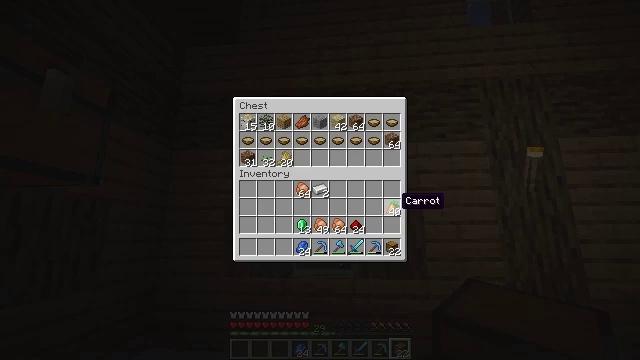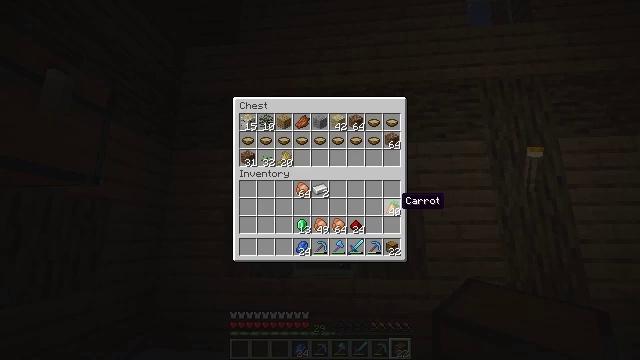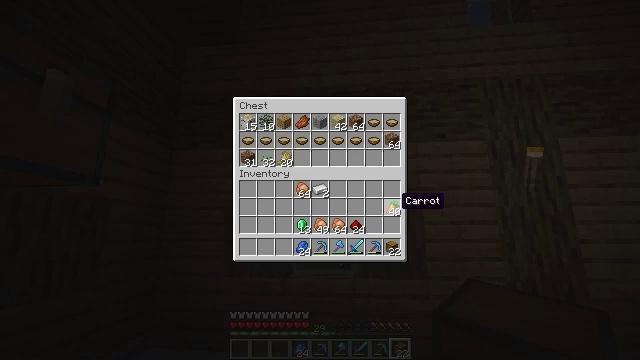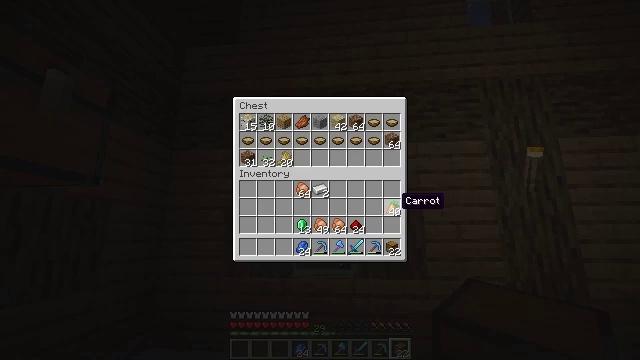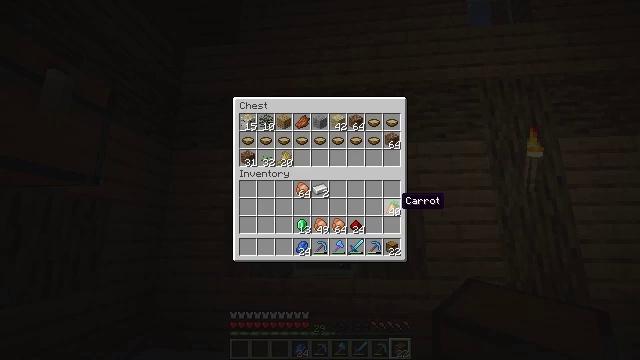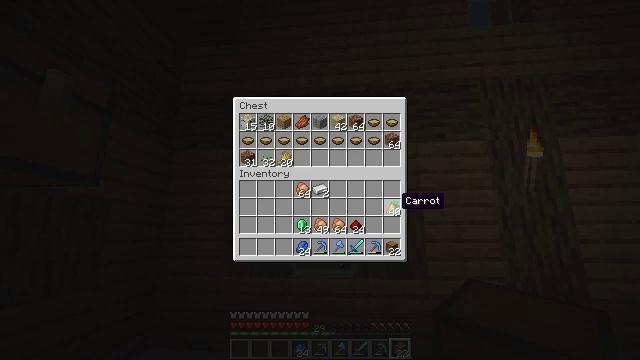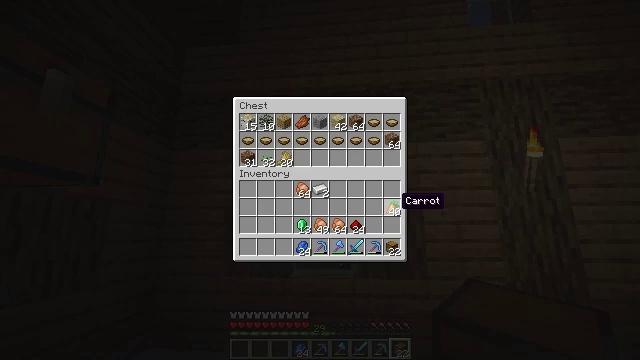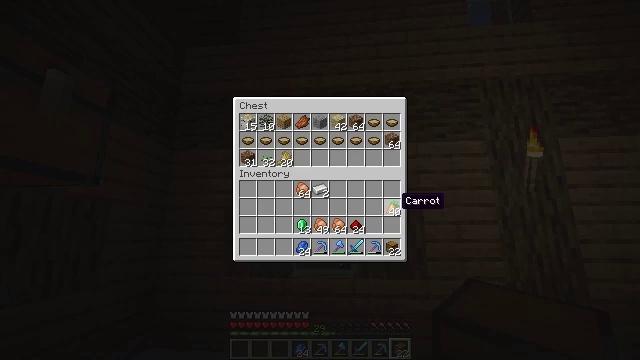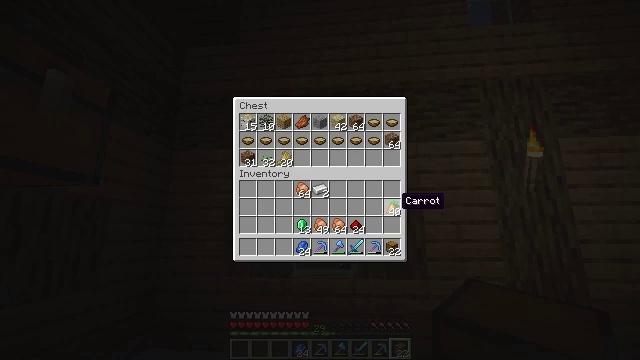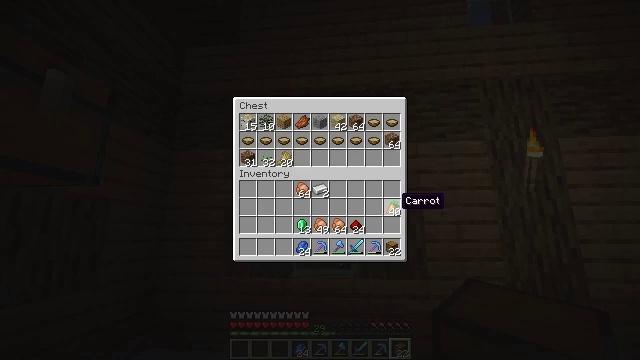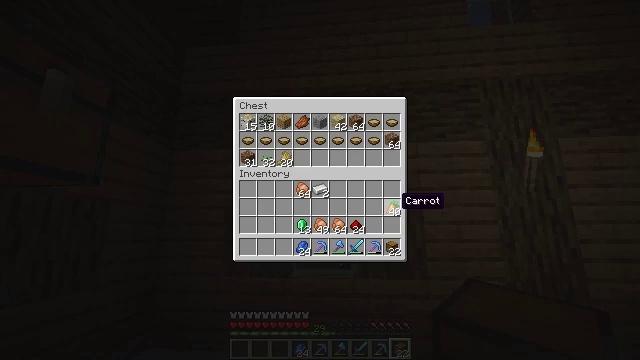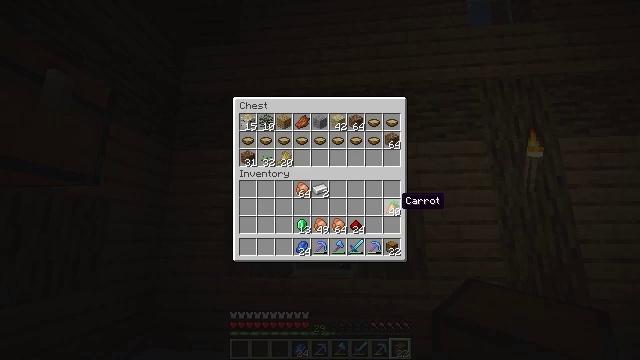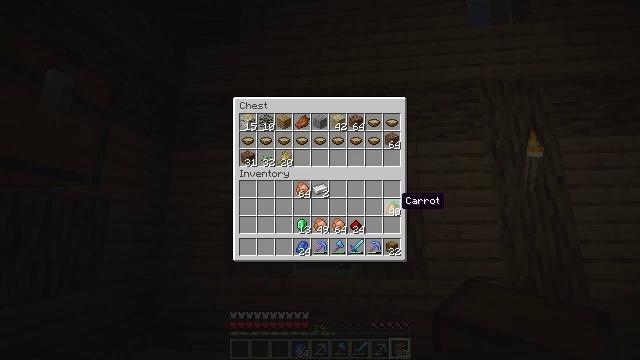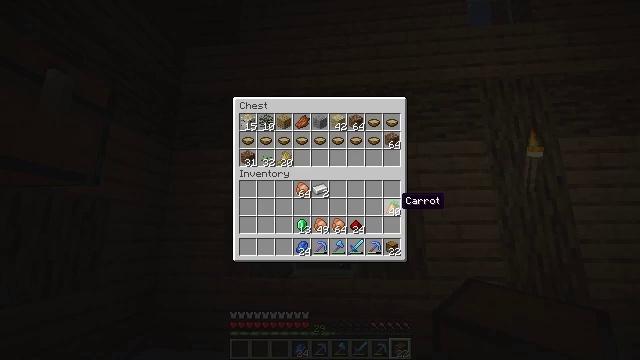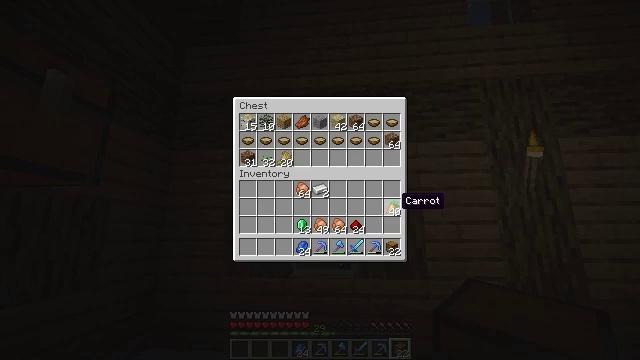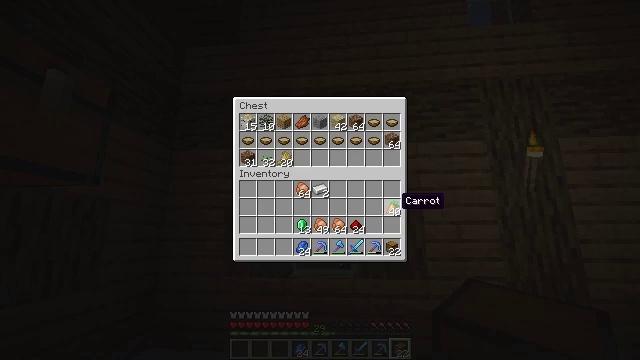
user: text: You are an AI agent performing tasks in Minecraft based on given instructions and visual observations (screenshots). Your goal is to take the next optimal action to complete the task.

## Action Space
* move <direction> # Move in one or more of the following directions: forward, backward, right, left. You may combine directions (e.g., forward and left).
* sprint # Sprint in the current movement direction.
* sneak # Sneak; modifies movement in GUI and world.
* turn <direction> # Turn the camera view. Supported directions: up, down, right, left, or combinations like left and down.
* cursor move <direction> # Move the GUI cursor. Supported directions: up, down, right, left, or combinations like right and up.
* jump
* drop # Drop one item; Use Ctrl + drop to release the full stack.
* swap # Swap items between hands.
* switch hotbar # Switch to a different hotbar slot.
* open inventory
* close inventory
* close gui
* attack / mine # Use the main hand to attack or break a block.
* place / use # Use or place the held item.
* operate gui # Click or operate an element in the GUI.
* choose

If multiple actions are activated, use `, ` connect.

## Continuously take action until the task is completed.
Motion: motion action
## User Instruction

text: Utilize crafting to create an apple.
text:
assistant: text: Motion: open gui
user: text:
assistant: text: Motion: no_op
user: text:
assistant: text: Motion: no_op
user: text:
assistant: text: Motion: no_op
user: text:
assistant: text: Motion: no_op
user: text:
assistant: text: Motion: no_op
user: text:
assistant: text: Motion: no_op
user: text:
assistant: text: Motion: no_op
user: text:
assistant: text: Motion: no_op
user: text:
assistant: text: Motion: no_op
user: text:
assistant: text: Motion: no_op
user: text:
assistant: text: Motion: no_op
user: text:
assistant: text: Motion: no_op
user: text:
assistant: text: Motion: no_op
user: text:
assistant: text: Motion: no_op
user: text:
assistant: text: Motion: no_op
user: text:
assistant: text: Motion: no_op
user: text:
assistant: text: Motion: no_op
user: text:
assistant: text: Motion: no_op
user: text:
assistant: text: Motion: no_op
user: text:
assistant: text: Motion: no_op
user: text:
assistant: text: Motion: no_op
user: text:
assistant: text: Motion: no_op
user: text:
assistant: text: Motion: no_op
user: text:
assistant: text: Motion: no_op
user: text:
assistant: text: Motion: no_op
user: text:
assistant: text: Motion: no_op
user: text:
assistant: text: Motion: no_op
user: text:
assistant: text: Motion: no_op
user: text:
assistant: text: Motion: no_op